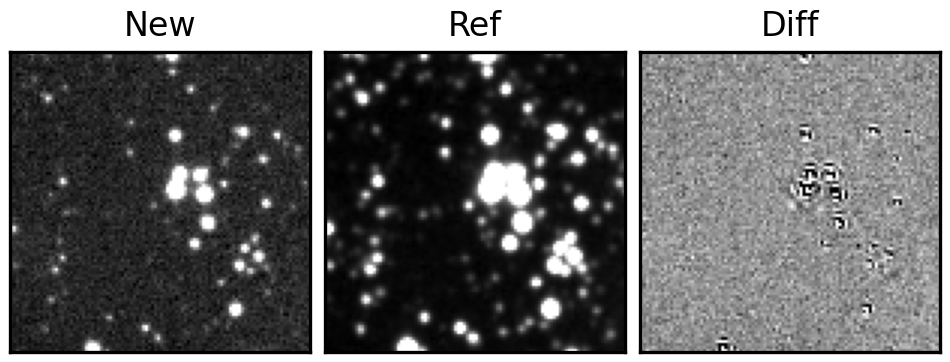
Label: bogus